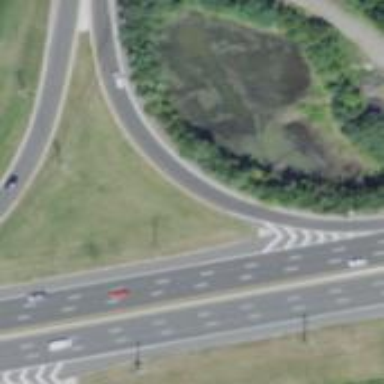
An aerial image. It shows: Asphalt trunk link road.